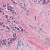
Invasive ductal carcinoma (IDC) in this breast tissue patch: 1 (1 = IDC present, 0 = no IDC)